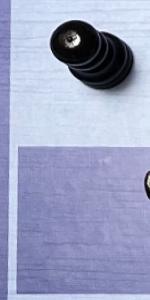
Label: Empty